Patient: sex M, age 57
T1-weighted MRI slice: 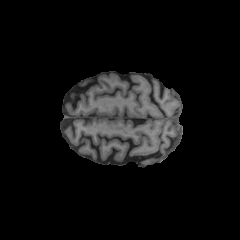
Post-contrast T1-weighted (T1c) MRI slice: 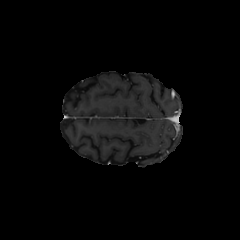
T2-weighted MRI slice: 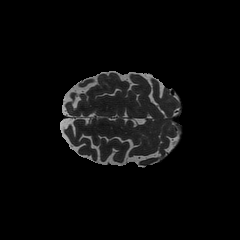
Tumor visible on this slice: no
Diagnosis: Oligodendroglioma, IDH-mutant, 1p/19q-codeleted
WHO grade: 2